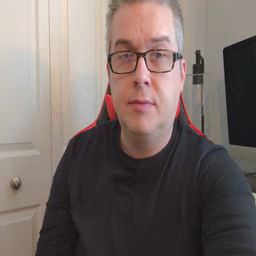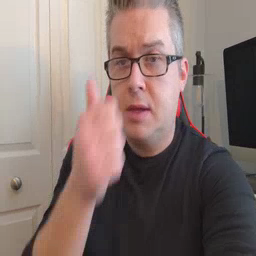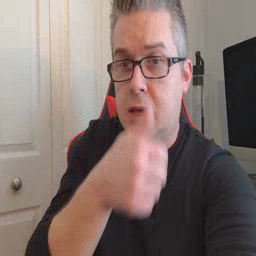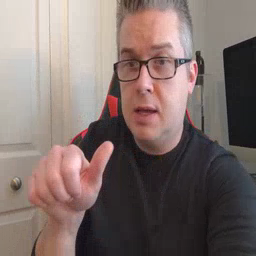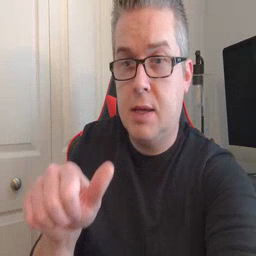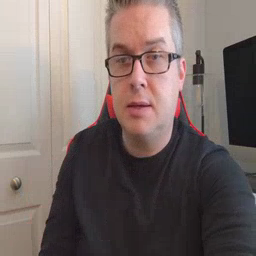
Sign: any